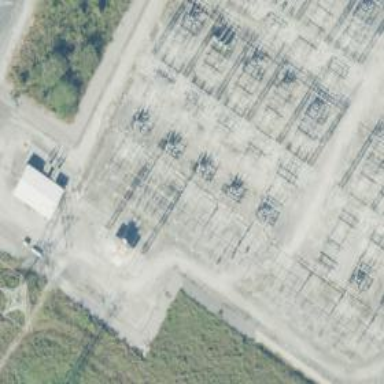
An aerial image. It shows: Switch used for power control.